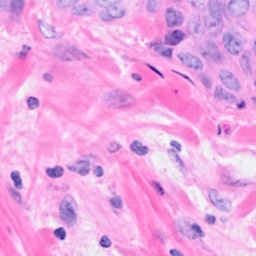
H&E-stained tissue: Breast